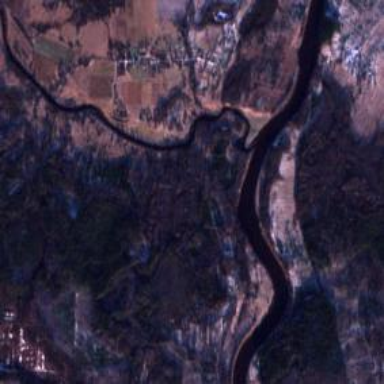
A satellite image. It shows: Beautiful view of river.